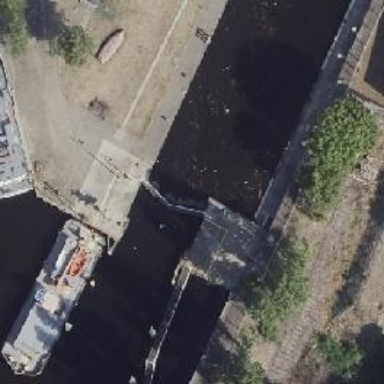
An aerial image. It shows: Lock gate on waterway.